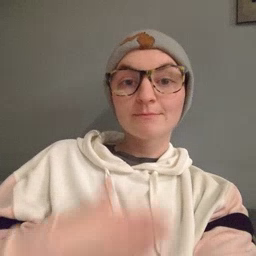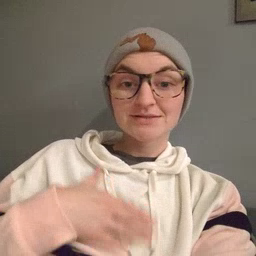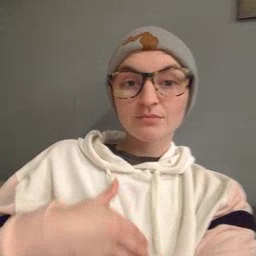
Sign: please